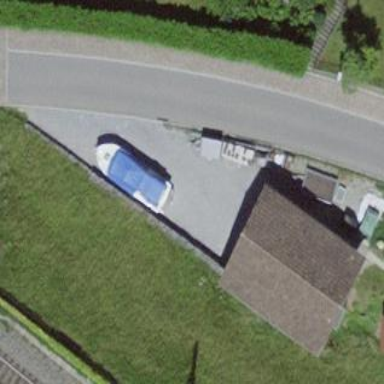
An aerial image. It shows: Garage building.